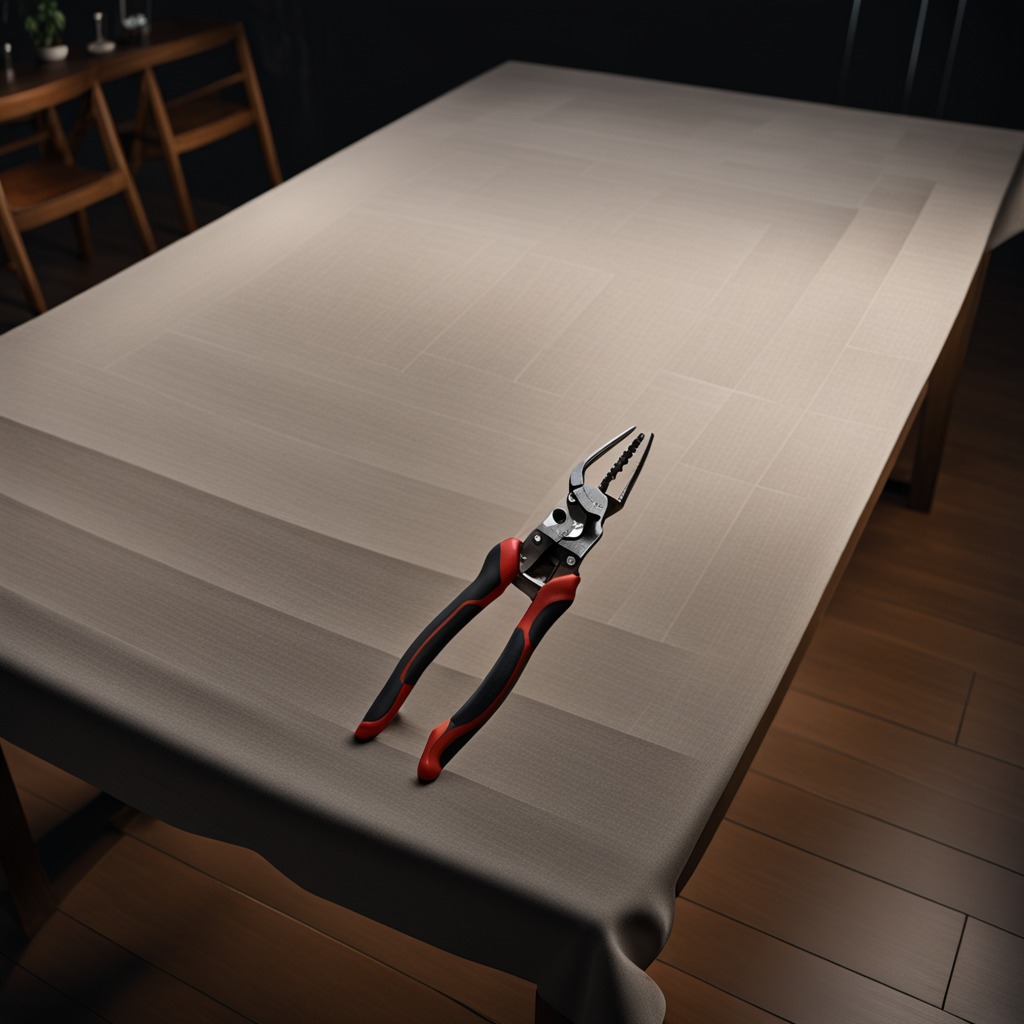
A plier is lying on the wooden table.